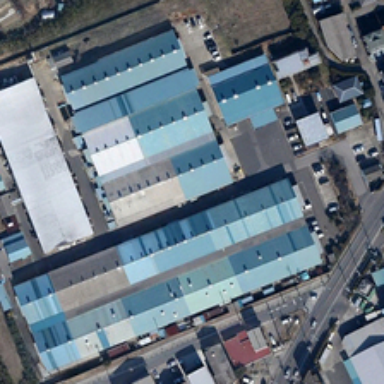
Next to the road is a vast industrial area .